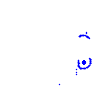
Particle: kaon